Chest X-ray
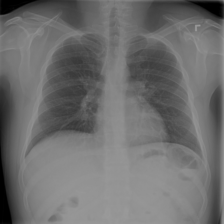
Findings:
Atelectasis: negative
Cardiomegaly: negative
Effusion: negative
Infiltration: negative
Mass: negative
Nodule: negative
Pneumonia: negative
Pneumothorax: negative
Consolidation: negative
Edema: negative
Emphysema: negative
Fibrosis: negative
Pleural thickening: negative
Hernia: negative